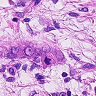
Metastatic tissue present: yes